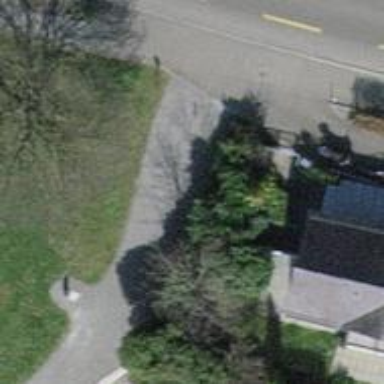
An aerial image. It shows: Footway with fine gravel surface.